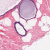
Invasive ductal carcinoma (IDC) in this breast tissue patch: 0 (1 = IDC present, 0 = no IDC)